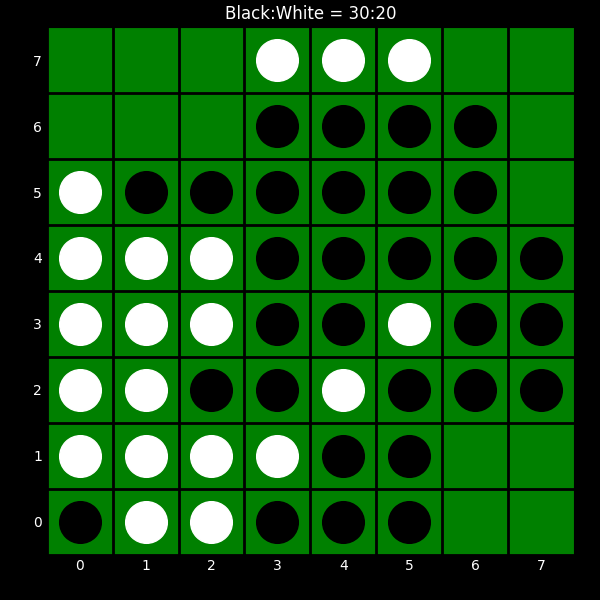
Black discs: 30
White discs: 20